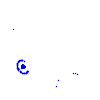
Particle: pion